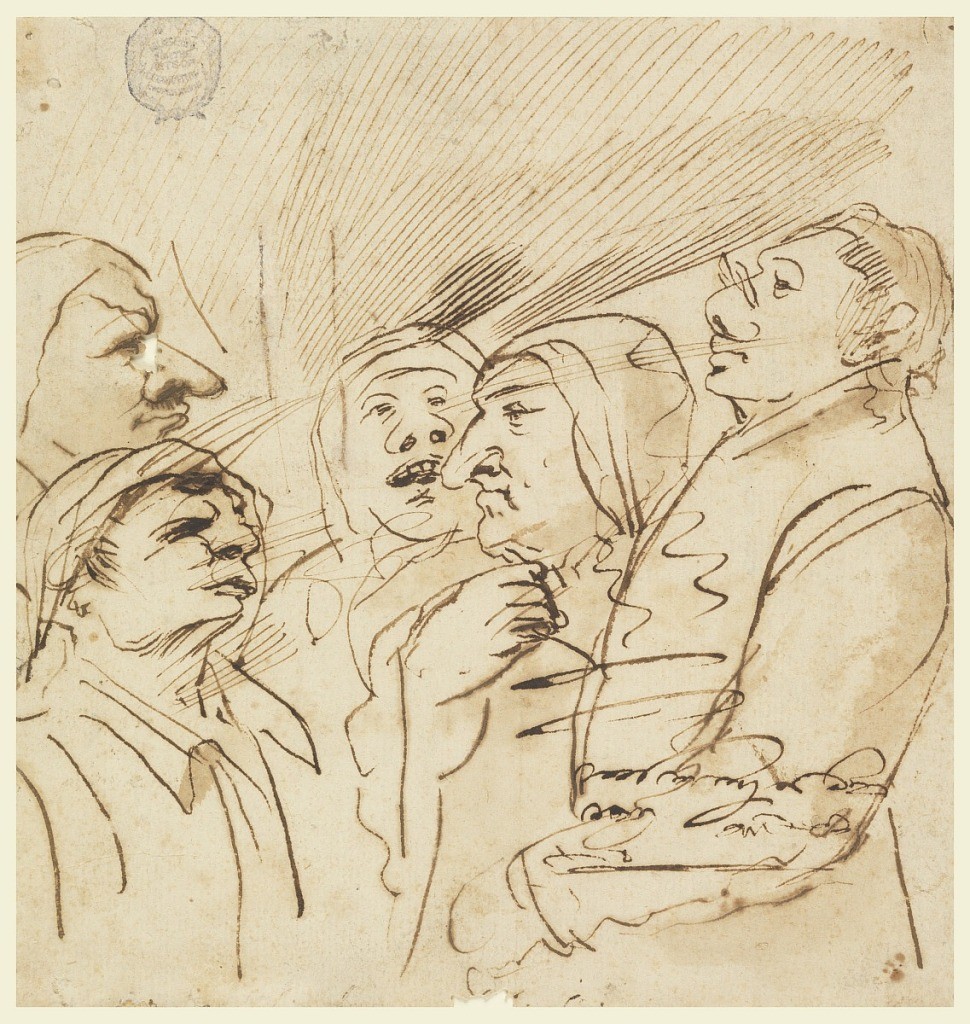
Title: Five Grotesque Figures
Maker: Pier Francesco Mola, Italian, 1612–1666
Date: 17th century
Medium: Pen and black ink on cream laid paper
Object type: Drawing
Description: Five cartoon half-length figures, four in profile, one facing the viewer.